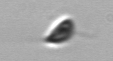
Label: flagellate